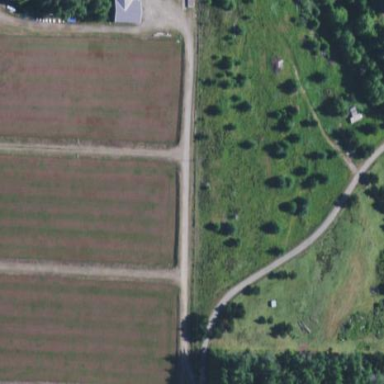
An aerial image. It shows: Farmland where cranberries are grown.